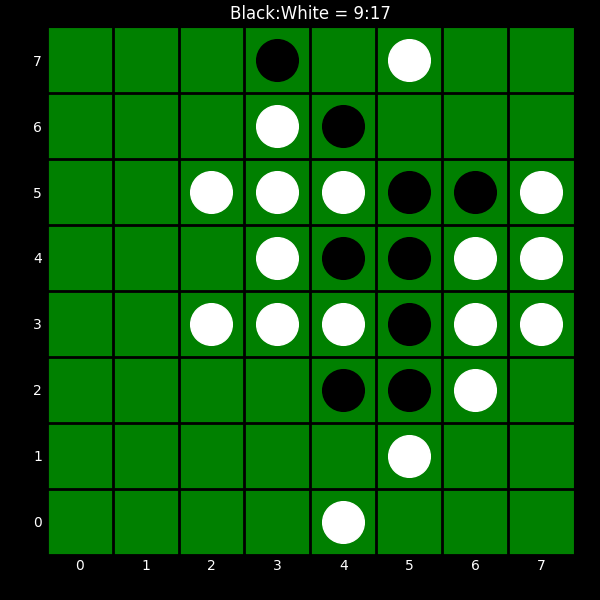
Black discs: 9
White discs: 17